Question: When you load a page in browser, it shows the percentage loaded while loading the page.
Same with when you do an AJAX request with XMLHttpRequest (XHR), it allows you to see the loading percentage.
I'm just curious how such feature is been achieved behind the scene. How does client know the data size it will receive beforehand? Personally, when I create my web server using Node.js, I didn't manually implement such capability like sending the client the percentage loaded on every interval of milliseconds, etc.
Just how does this all work?

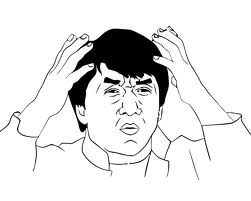
Answer: When a browser requests a resource from a server, in most cases the server replies with the size of the requested resource, before the download begins. <URL>
'''
HTTP/1.1 200 OK
Date: Mon, 23 May 2005 22:38:34 GMT
Server: Apache/1.3.3.7 (Unix) (Red-Hat/Linux)
Last-Modified: Wed, 08 Jan 2003 23:11:55 GMT
ETag: "3f80f-1b6-3e1cb03b"
Content-Type: text/html; charset=UTF-8
Content-Length: 131
Accept-Ranges: bytes
Connection: close
<html>
<head>
<title>An Example Page</title>
</head>
<body>
Hello World, this is a very simple HTML document.
</body>
</html>
'''
In the above server response, the length of the requested resource is given, so the client will know how many bytes to read. This allows the client to display a meaningful progress indicator.